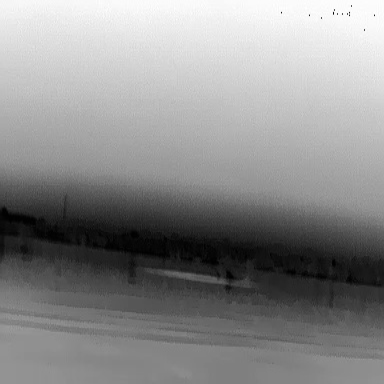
There is a canoe in the infrared image.